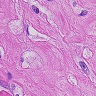
Metastatic tissue present: yes